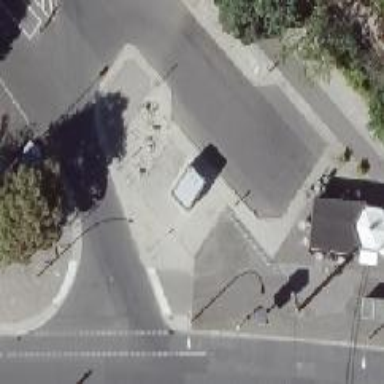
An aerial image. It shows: Bicycle rental facility.